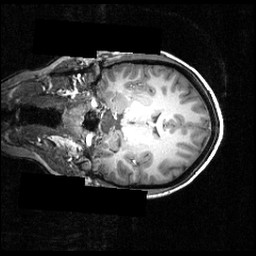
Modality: T1w
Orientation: coronal
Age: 24
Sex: female
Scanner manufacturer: siemens
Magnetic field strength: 3.951 T
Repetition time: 1.5 s
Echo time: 0.00335 s